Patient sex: M
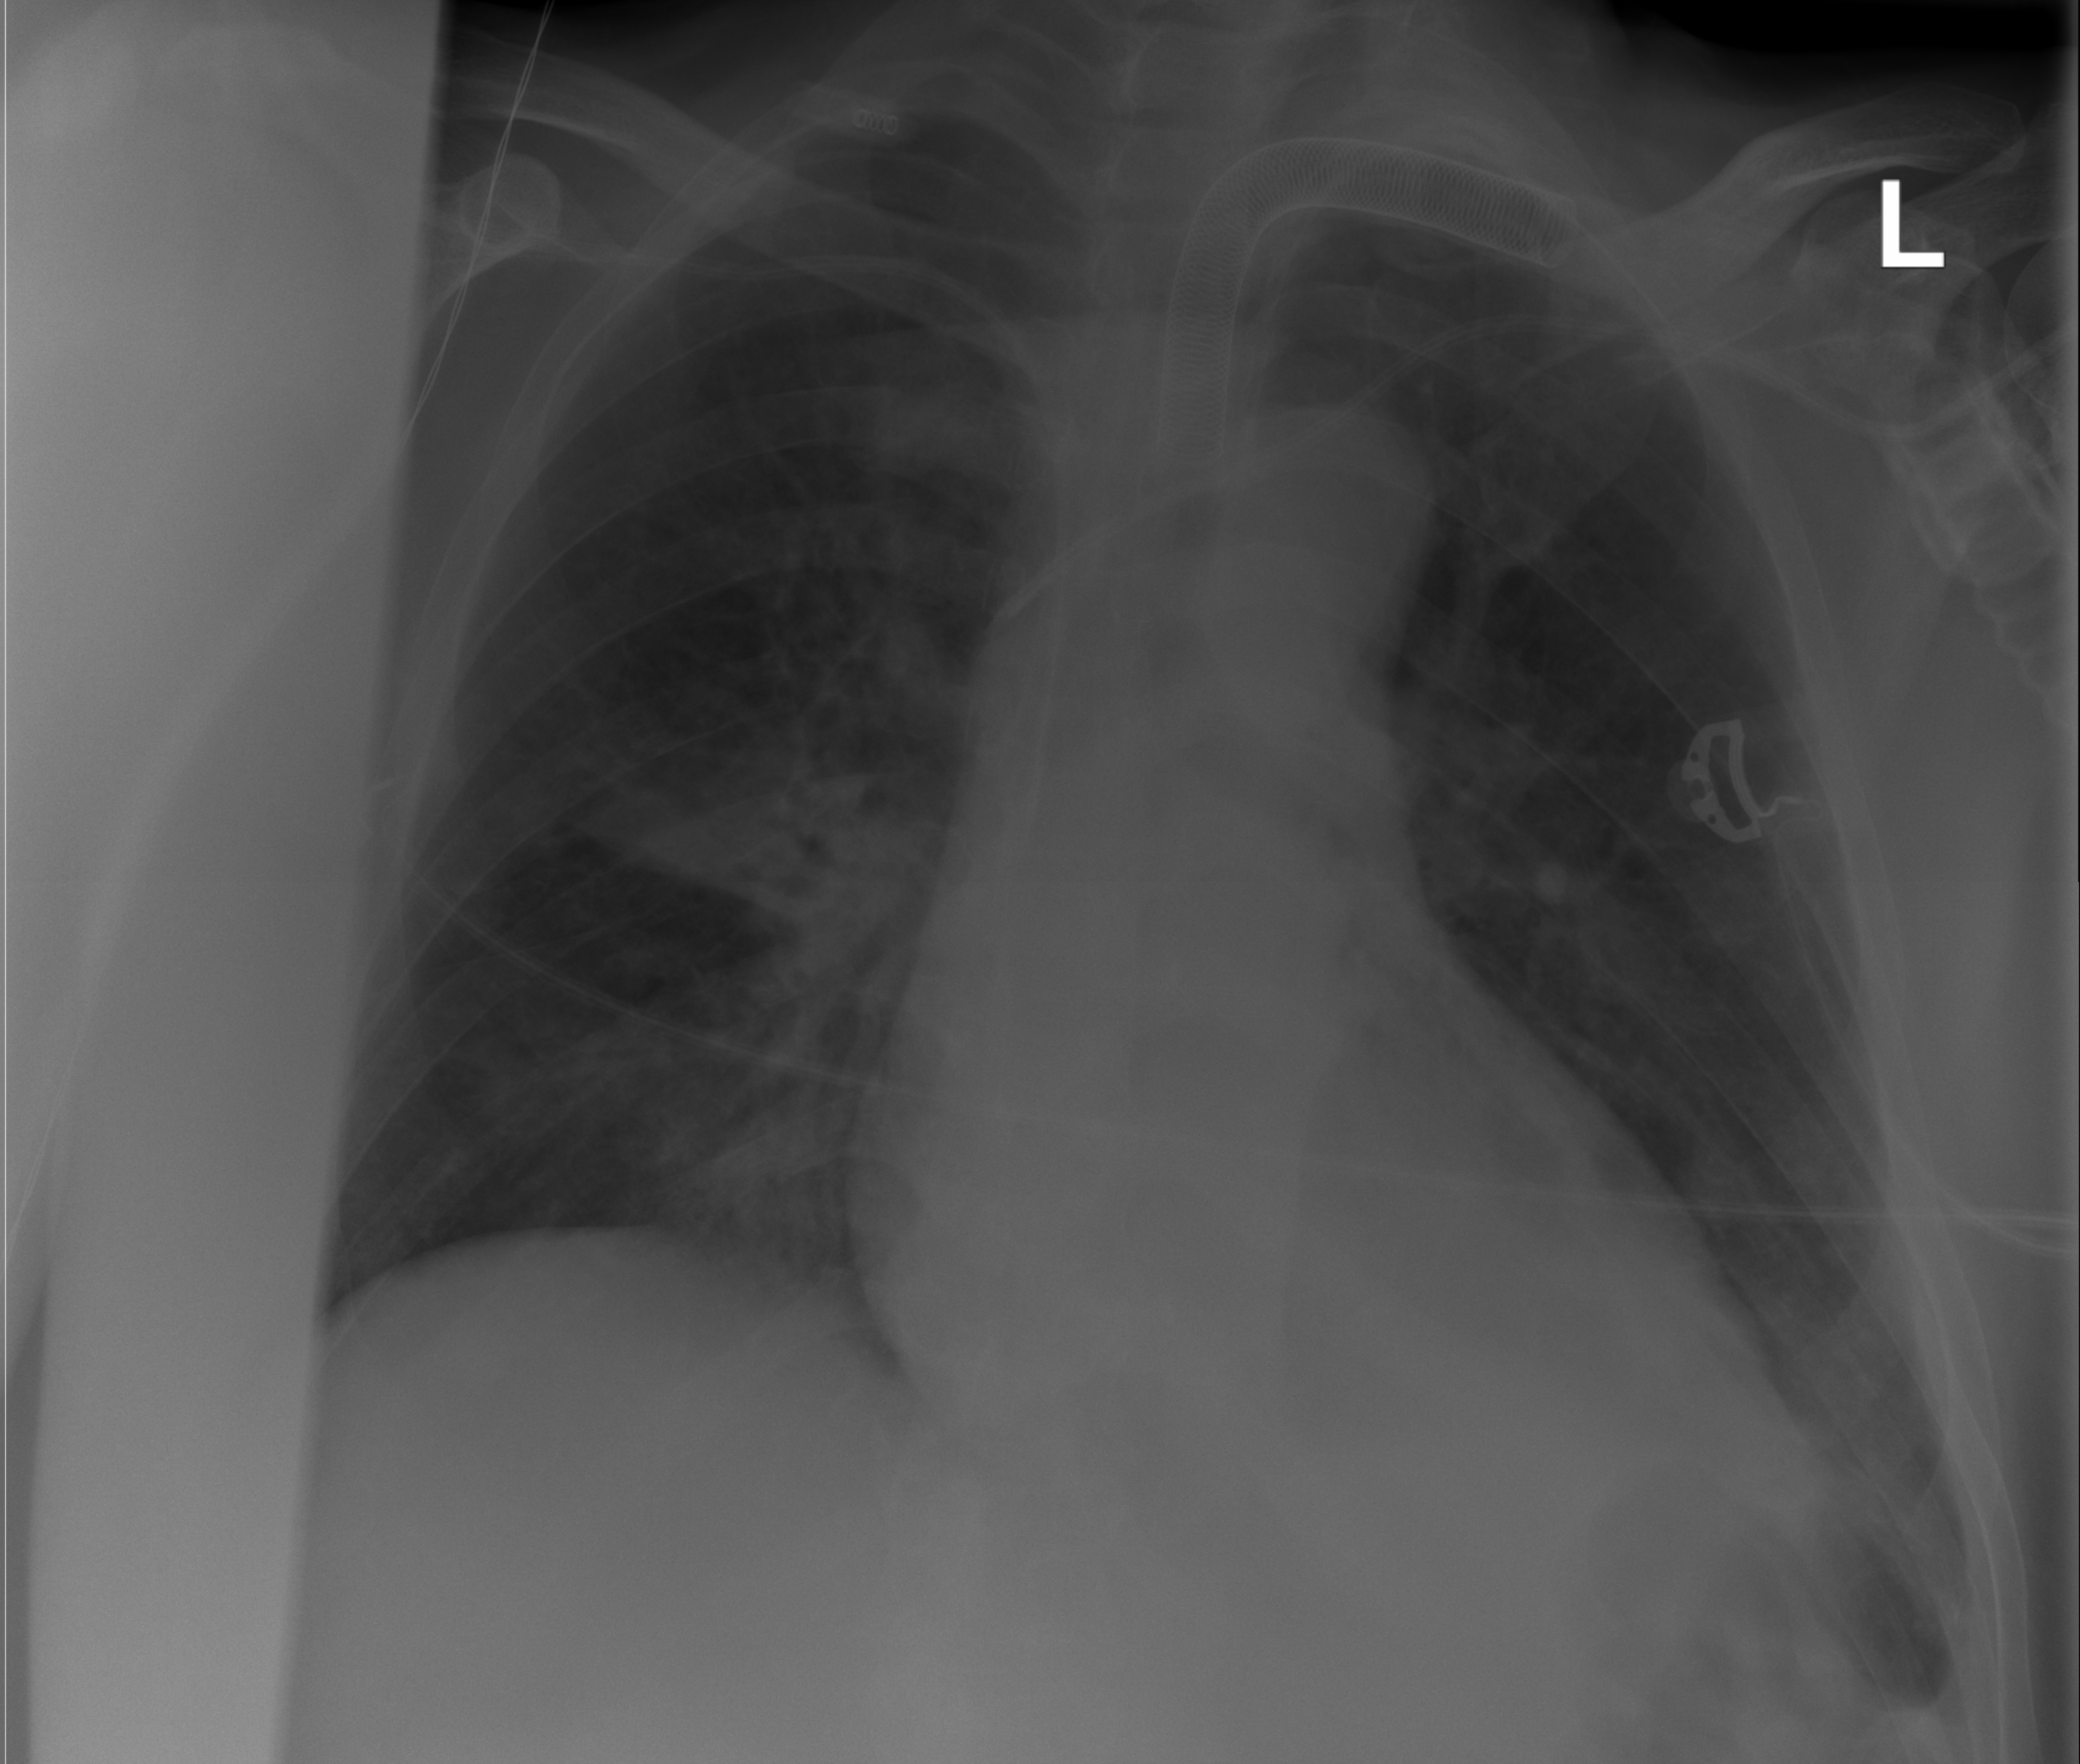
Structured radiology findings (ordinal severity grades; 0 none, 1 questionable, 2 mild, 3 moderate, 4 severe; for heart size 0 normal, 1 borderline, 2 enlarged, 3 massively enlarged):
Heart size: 0
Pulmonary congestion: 2
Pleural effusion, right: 0
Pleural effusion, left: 0
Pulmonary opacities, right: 2
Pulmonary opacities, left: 0
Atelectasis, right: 2
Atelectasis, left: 2